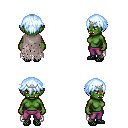
a pixel art fantasy rpg character, female body template, orc, green skin, gray tattered cape, magenta pants, white cyan short bangs hairstyle, silver tiara, ghillies, four views (front, back, left, right), 2x2 character sprite sheet, small pixel art, hard edges, no anti-aliasing